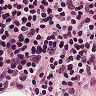
Metastatic tissue present: no